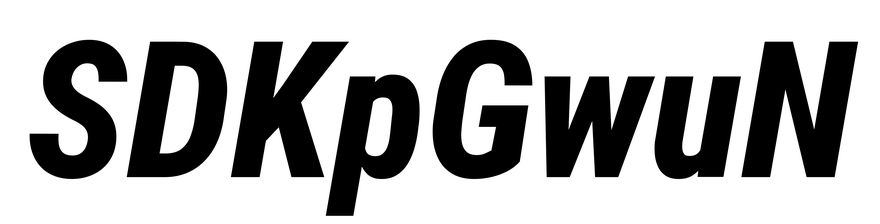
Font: Roboto-Italic_Condensed_ExtraBold_Italic